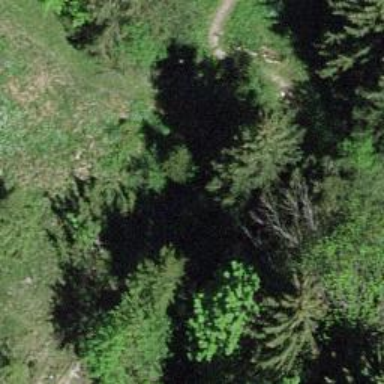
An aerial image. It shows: Grassy path designated for hiking. It is backcountry route groomed for hiking.